Question: I am trying to draw detailed maps of States/Districts of India with GADM data and using R. I have used the following code
'''
# Load required libraries
library(sp)
library(RColorBrewer)
# ---------------------------------------------------------------------------
# load level 2 india data downloaded from http://gadm.org/country
load("IND_adm2.RData")
ind2 = gadm
# plotting districts of a State, in this case West Bengal
wb2 = (ind2[ind2$NAME_1=="West Bengal",])
spplot(wb2,"NAME_1", main = "West Bengal Districts",
colorkey=F, scales=list(draw=T))
'''
to generate this map

---
I am now trying to put in a couple of markers ( or points plus text ) to show district headquarters, "Purulia" at lon = 86.36521 lat = 23.33208 but somehow I am unable to get the 'sp.layout' syntax right. I will need this for a set of towns whose long, lat will be known. Will be very grateful if someone can help me out with this.
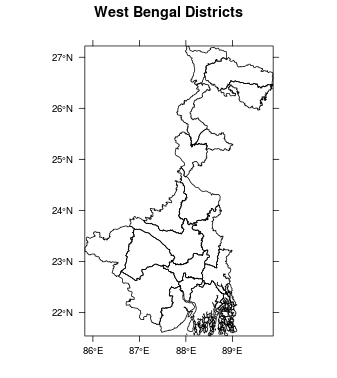
Answer: Here is how you can do that with base plot (instead of spplot / levelplot)
'''
library(raster)
# get the data
ind2 <- getData('GADM', country='IND', level=2)
wb2 <- ind2[ind2$NAME_1=="West Bengal",]
cities <- data.frame(name="Purulia", lon=86.36521, lat=23.33208)
# plot
plot(wb2, border='gray', col='light gray')
points(cities[, 2:3], col='red', pch=20)
text(cities[, 2:3], labels= cities[,1], pos=4)
'''